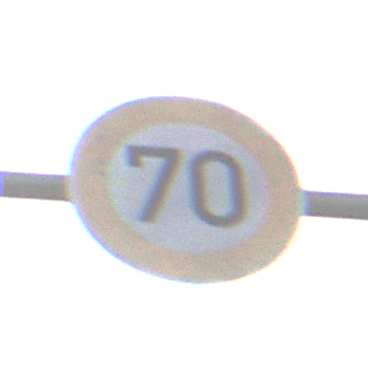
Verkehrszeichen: Geschwindigkeit70
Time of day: MorningAfternoon
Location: Outdoor (Urban)
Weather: PartlyCloudy
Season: NotSpecified
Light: Natural